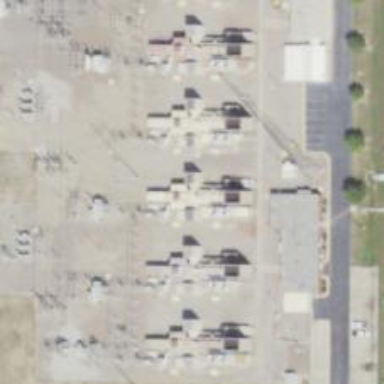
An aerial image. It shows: Gas turbine power generator.